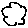
Label: cloud